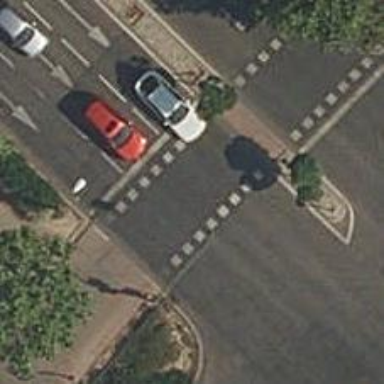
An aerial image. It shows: Road crossing with traffic signals.